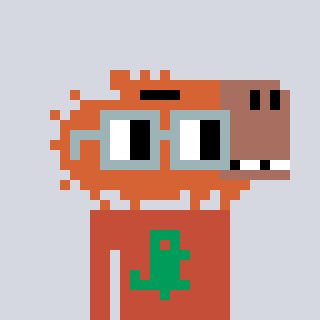
a pixel art character with square dark gray glasses, a capybara-shaped head and a rust-colored body on a cool background